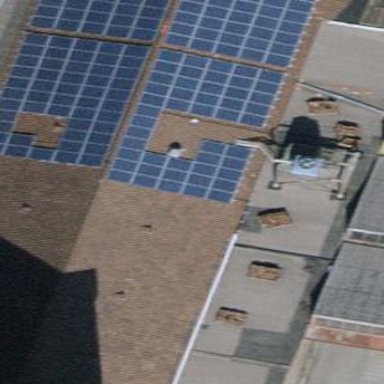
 consisting of solar photovoltaic panels."